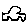
Label: car